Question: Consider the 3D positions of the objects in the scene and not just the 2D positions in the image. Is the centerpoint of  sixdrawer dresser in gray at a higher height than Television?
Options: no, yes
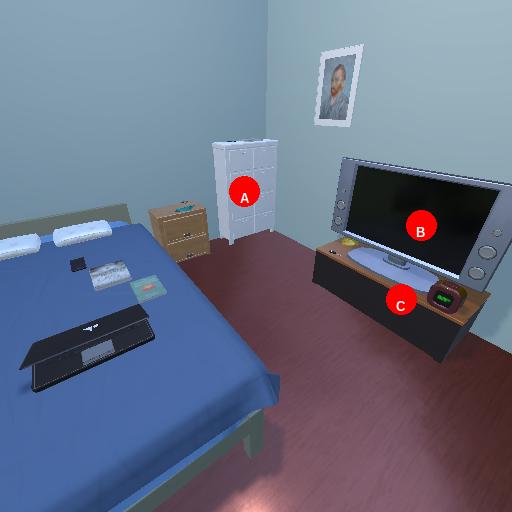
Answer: no